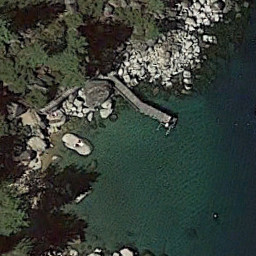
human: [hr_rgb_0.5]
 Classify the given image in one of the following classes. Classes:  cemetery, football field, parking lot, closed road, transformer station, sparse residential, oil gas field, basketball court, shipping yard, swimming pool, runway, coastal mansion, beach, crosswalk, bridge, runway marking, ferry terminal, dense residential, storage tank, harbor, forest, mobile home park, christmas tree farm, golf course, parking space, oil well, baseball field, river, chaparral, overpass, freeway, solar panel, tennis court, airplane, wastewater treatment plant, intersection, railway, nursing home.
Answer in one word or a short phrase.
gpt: ferry terminal